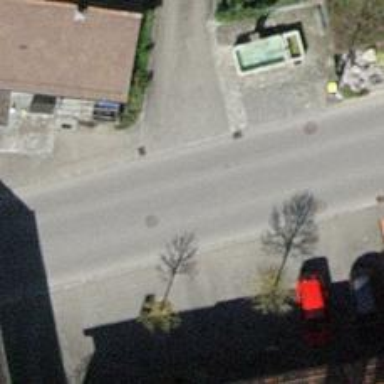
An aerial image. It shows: Tertiary road with asphalt surface.